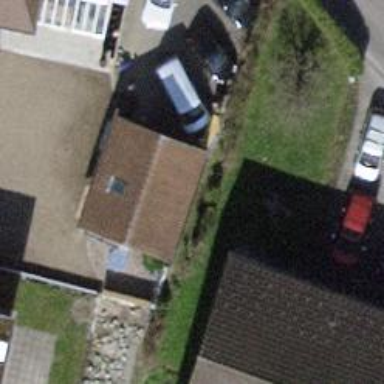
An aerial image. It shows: Garage building.